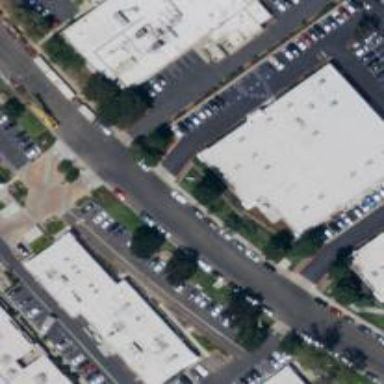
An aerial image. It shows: Industrial building.